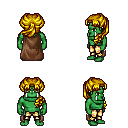
a pixel art fantasy rpg character, male body template, orc, green skin, brown cape, gold greaves, blonde princess hairstyle, four views (front, back, left, right), 2x2 character sprite sheet, small pixel art, hard edges, no anti-aliasing